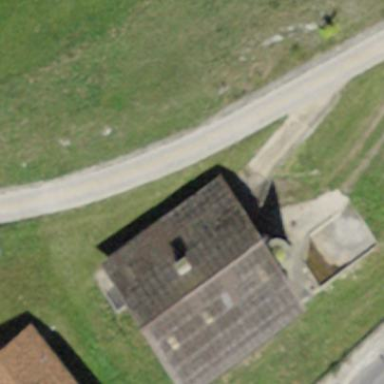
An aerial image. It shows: Farm auxiliary building.